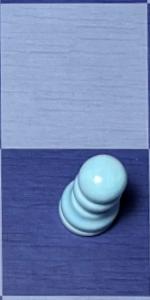
Label: Pawn_White